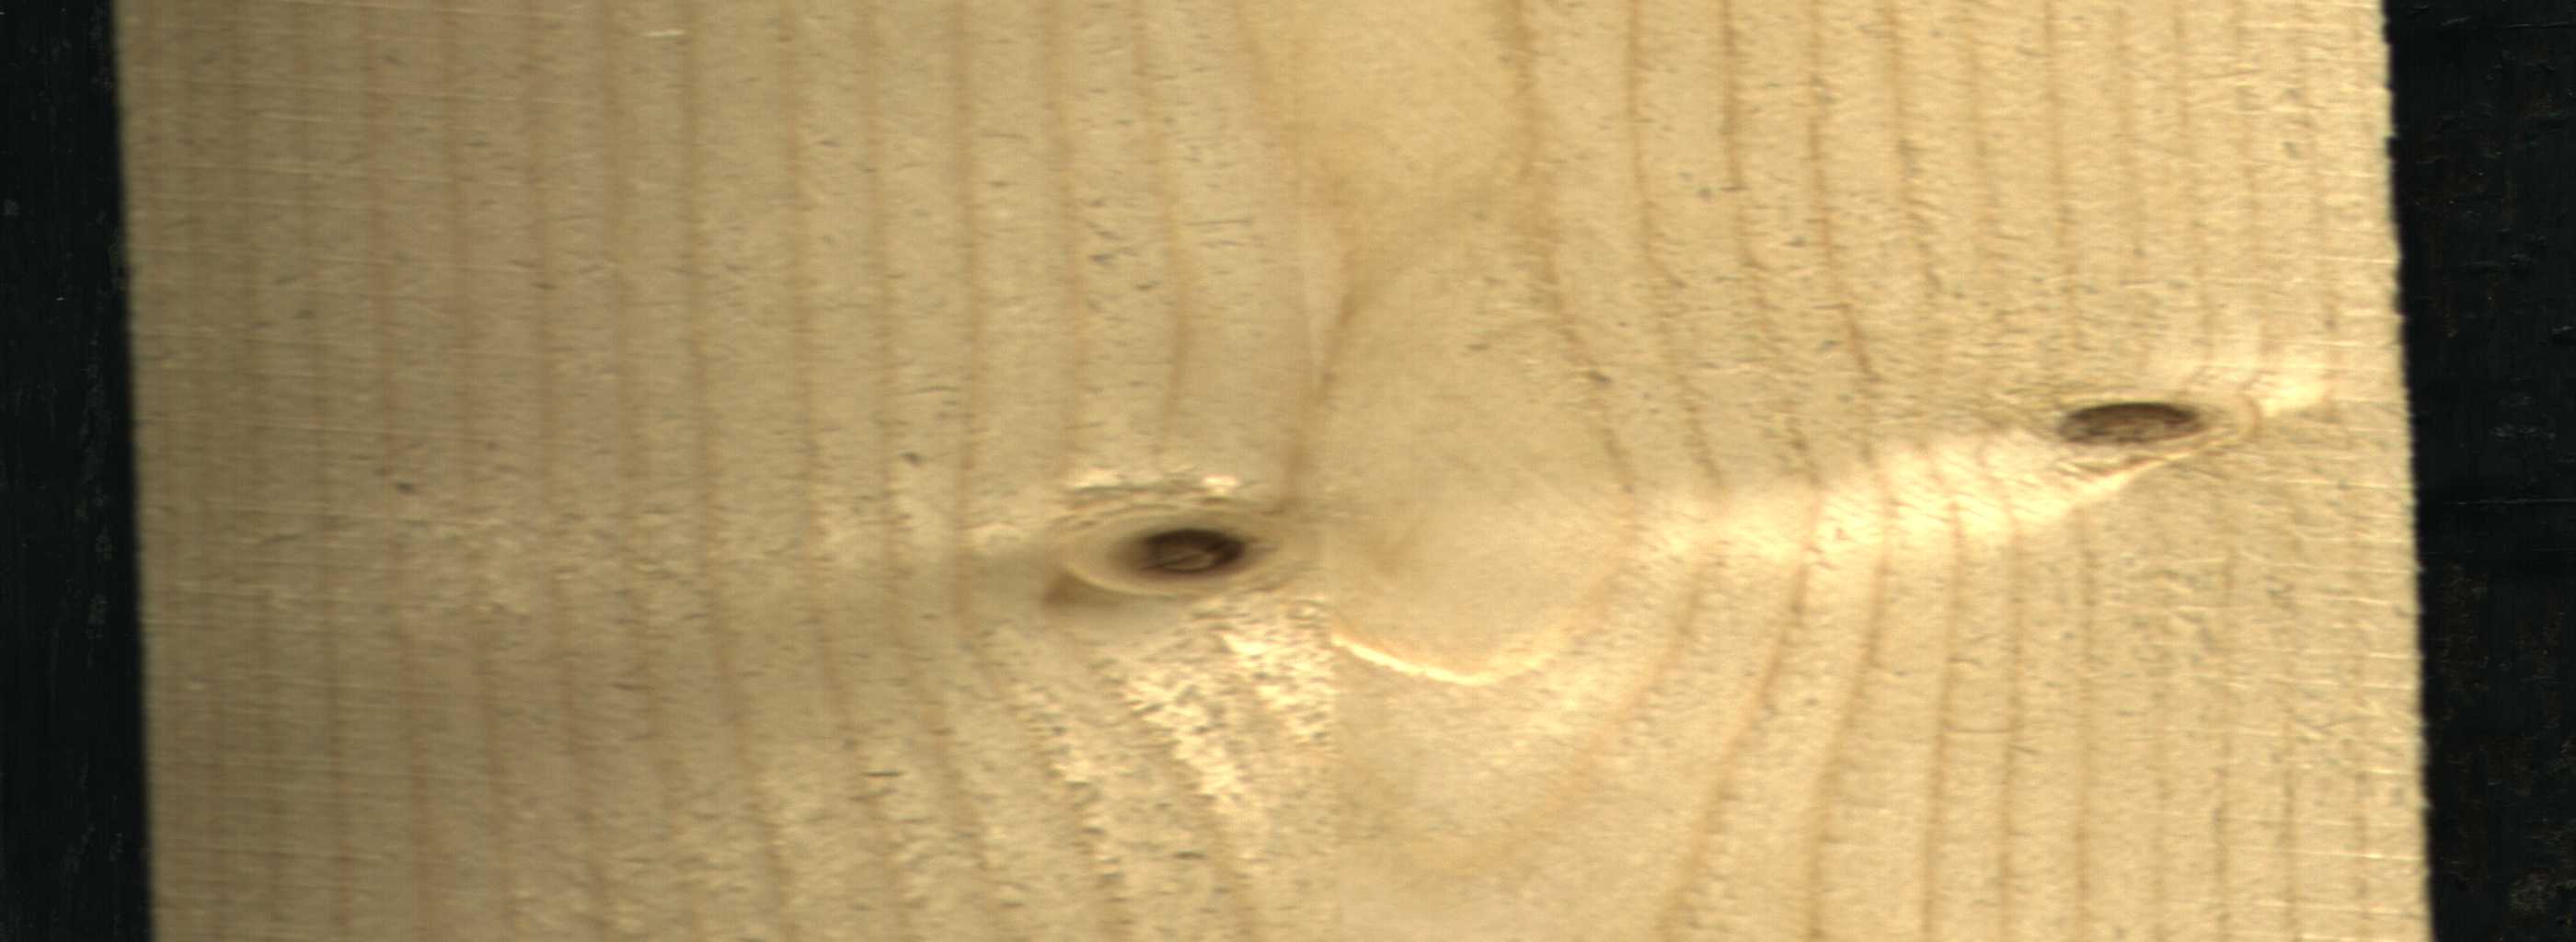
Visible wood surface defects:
Dead_Knot
Live_Knot